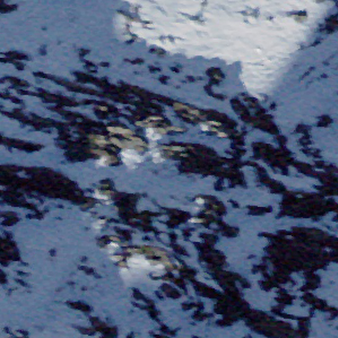
Label: other